Question: I am not sure that I understand the orange exclamation mark on SmartGit as below, please could someone explain a little bit what does it mean?

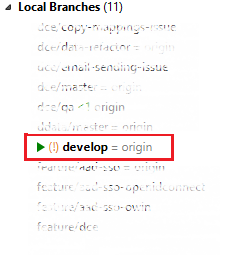
Answer: The orange exclamation point shows pending merge requests on the branch from your remote repository. If you hover over the orange exclamation point it will show "Pending merge requests: Bitbucket", or whatever remote repository you use such as GitHub. I tested this by merging or declining inbound merge requests. Once nothing was left pending, the exclamation point went away.
There is a general reference to this functionality in the release notes (you may need to scroll down to find your version):
<URL>
Specifically from there for Version 7:
> BitBucket and Atlassian Stash are now supported with pull requests and comments, similar to GitHub.
There is also all the new features and bug fixes in the changelog found here:
<URL>